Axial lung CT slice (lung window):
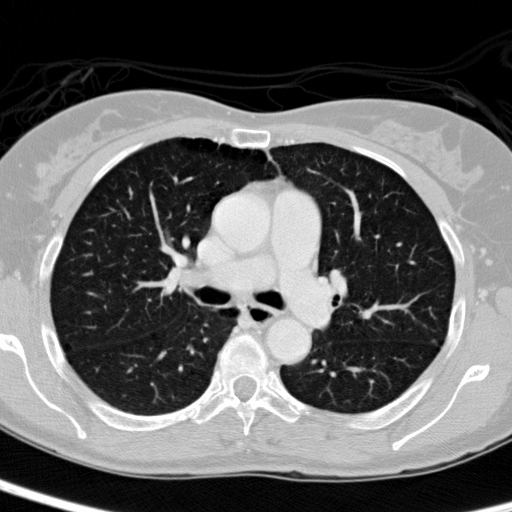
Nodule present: no